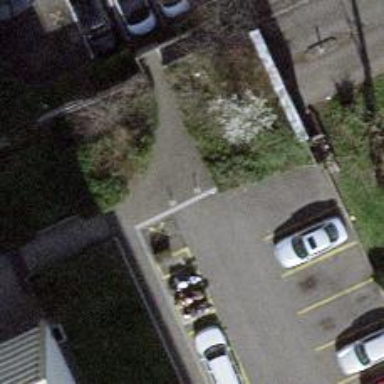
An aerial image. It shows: Bollard barrier.